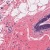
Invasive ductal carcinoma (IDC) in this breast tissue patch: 0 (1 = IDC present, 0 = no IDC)